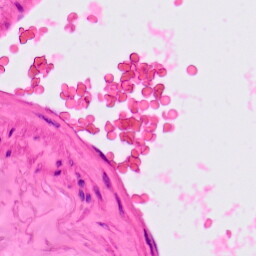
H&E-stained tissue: Lung